Aerial crown-view tile of a tropical tree (Barro Colorado Island, Panama), acquired 20240918:
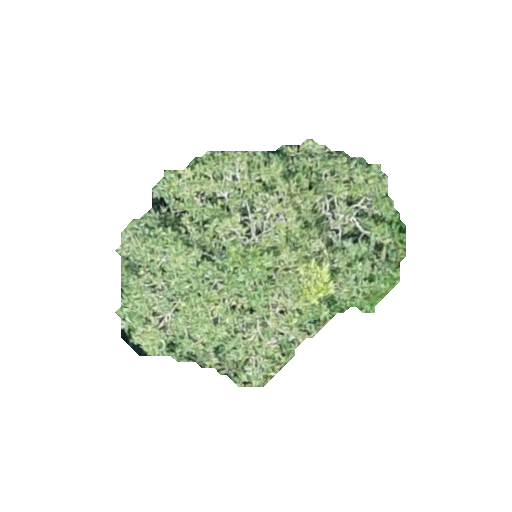
Species: Genipa americana
GBIF accepted scientific name: Genipa americana
Crown area: 78.768 m²